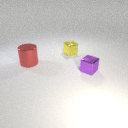
large red metal cylinder to the left of small yellow metal cube